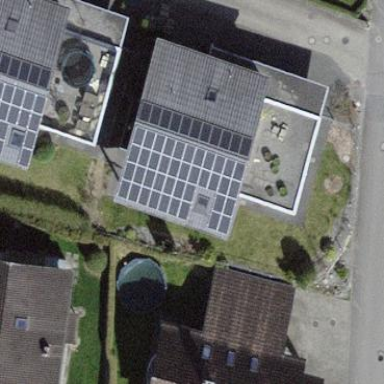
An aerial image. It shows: Solar power generator utilizing photovoltaic technology with solar photovoltaic panels.